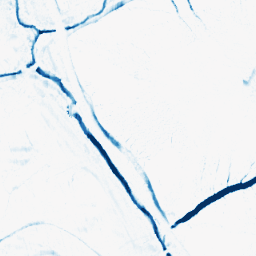
Category: morphological
Decomposition family: morphological_ellipse
Decomposition parameters: operation: closing
width: 10
height: 5
Upsampling method: bilinear
Upsampling parameters: scale: 4
Upsampling scale: 4